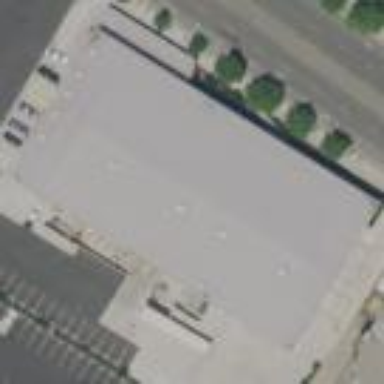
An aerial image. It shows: Building.